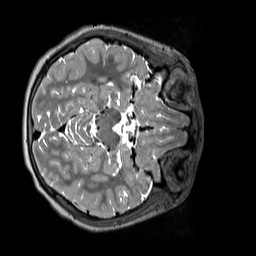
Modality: T2w
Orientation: axial
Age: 9
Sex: female
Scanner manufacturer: siemens
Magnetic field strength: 3 T
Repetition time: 3.2 s
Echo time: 0.408 s